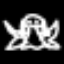
Label: angel